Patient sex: M
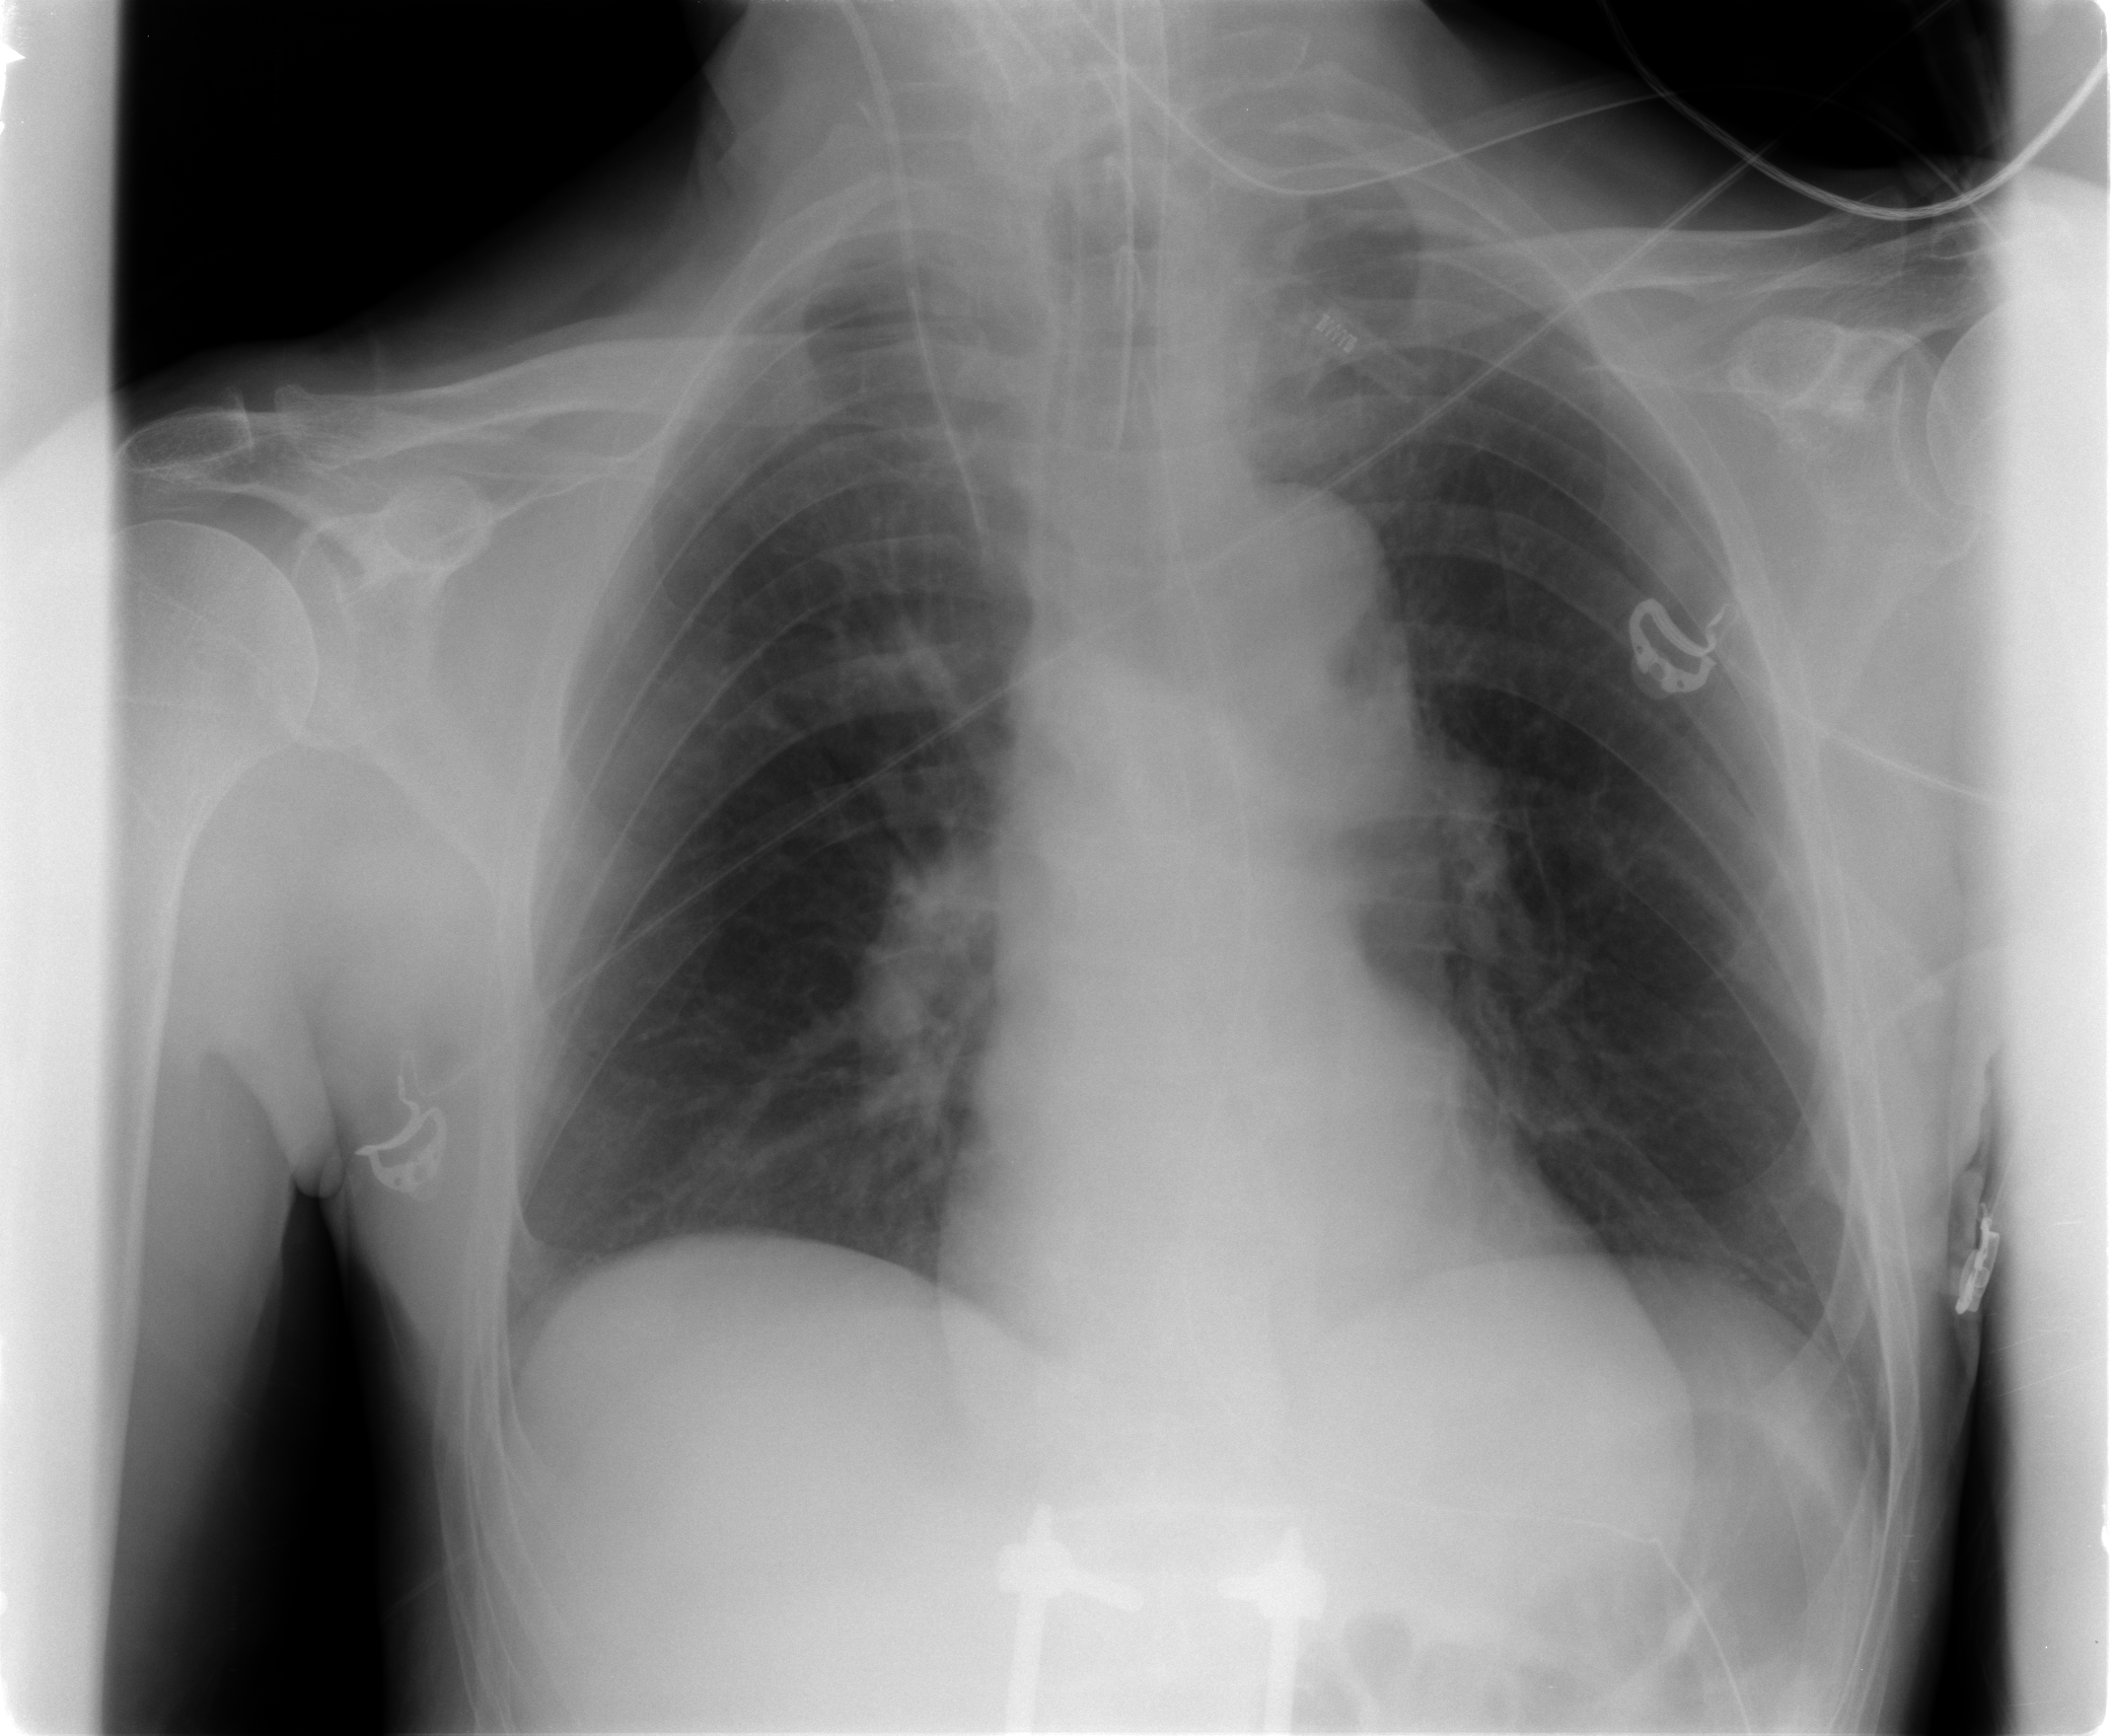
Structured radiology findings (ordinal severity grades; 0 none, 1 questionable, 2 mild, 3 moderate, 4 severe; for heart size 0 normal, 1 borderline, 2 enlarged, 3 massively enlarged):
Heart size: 0
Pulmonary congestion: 1
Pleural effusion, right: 0
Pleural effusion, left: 0
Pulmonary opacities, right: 0
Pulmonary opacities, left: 0
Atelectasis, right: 0
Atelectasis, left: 0